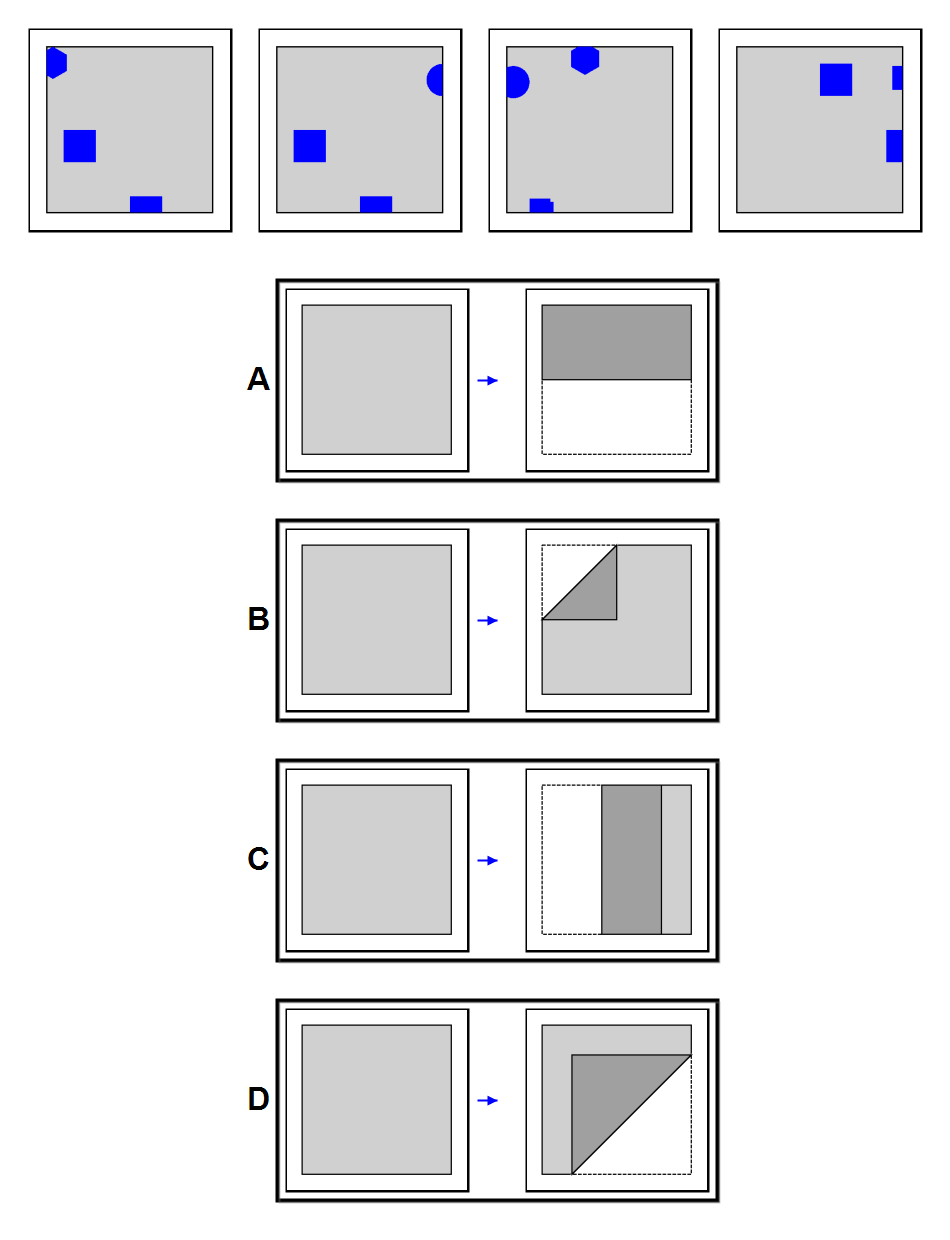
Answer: D